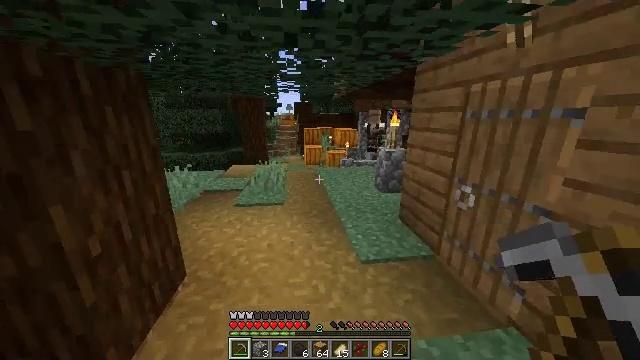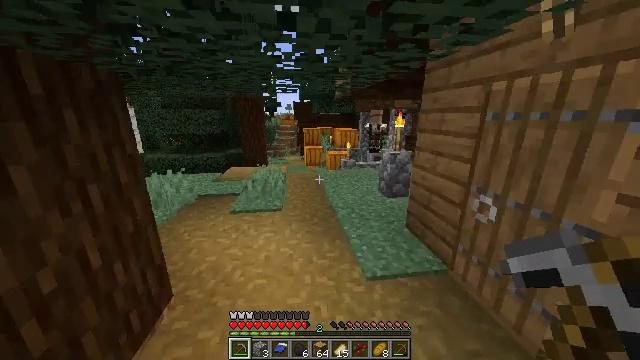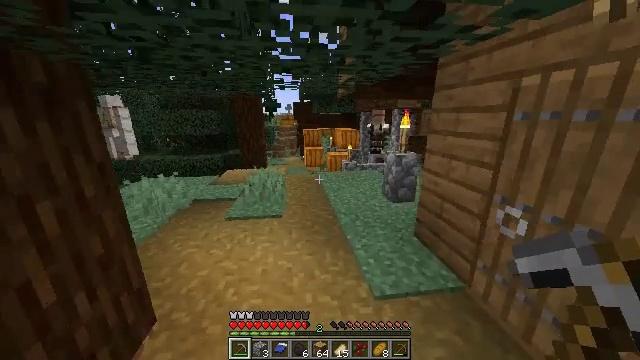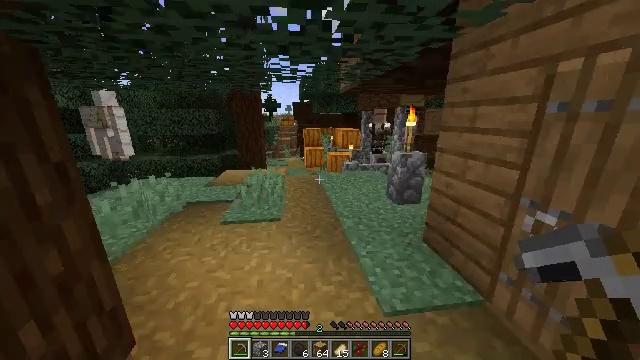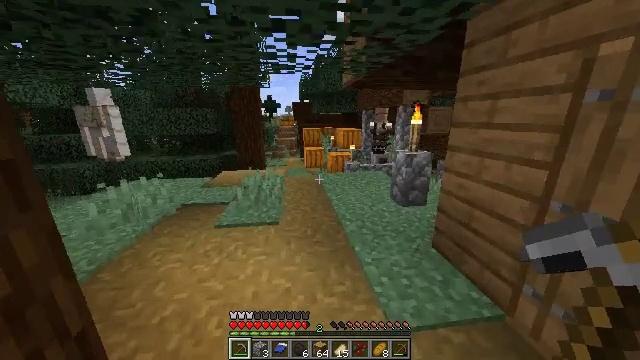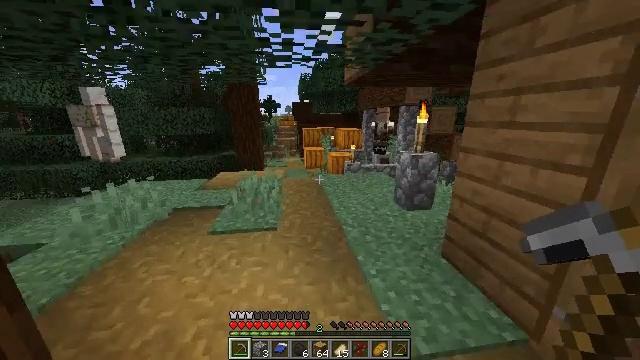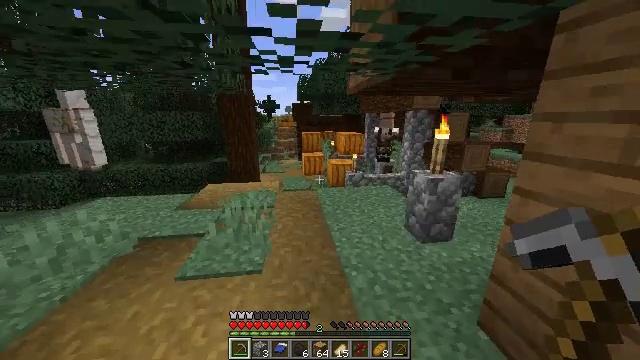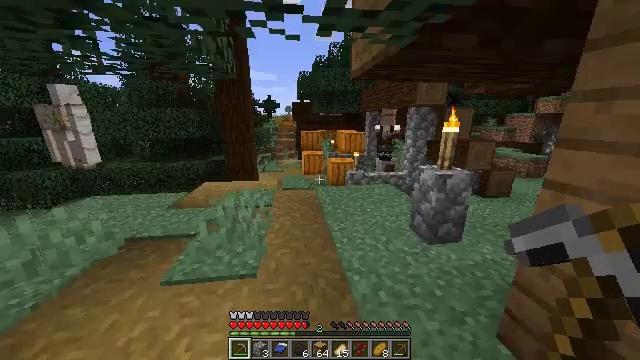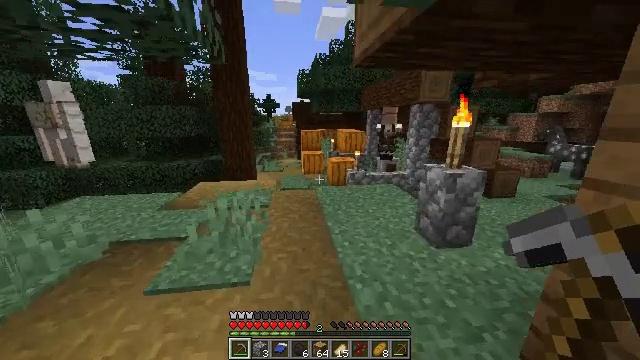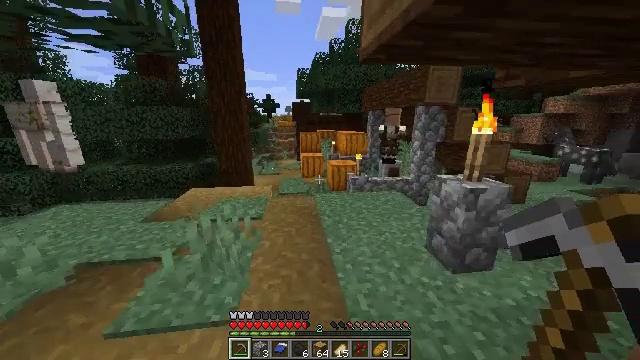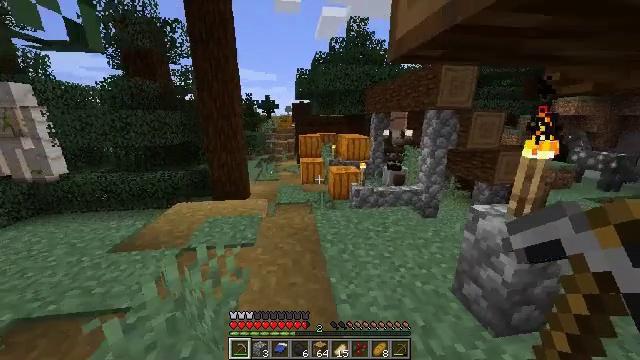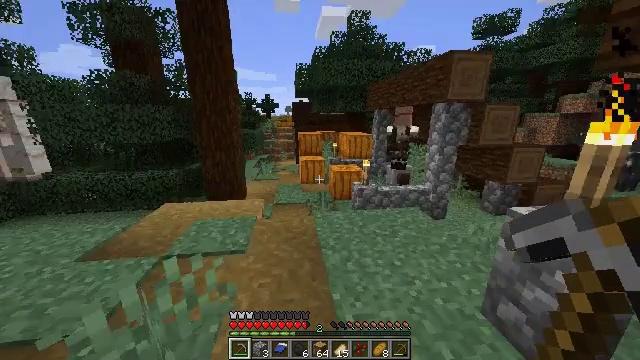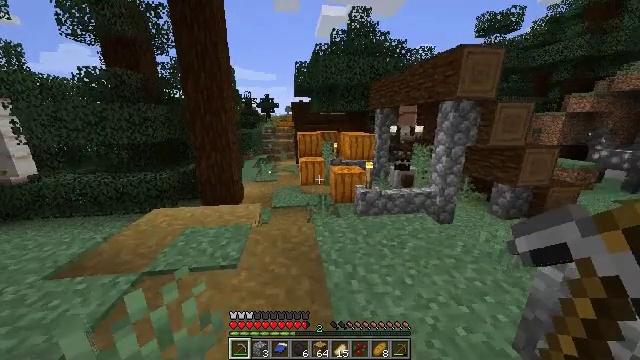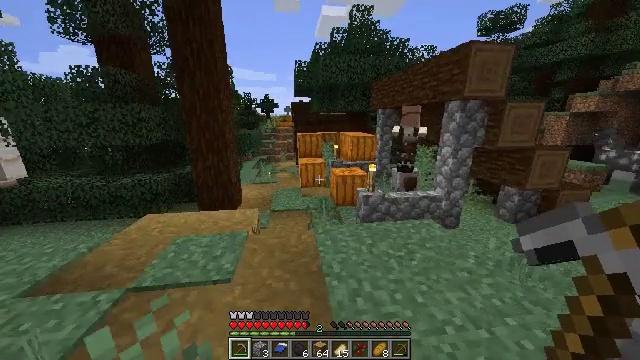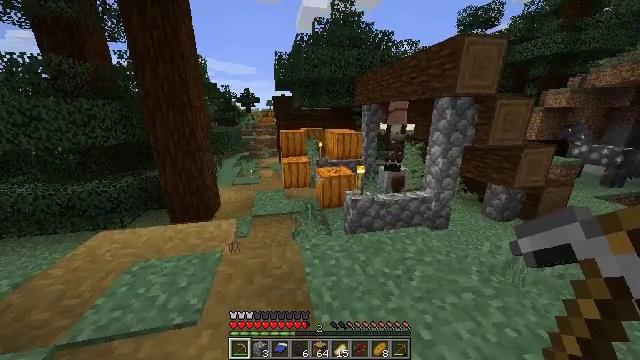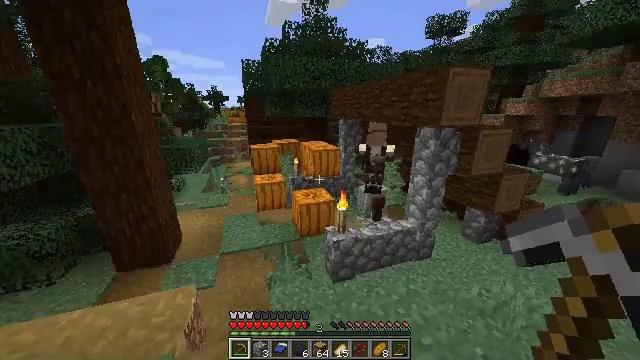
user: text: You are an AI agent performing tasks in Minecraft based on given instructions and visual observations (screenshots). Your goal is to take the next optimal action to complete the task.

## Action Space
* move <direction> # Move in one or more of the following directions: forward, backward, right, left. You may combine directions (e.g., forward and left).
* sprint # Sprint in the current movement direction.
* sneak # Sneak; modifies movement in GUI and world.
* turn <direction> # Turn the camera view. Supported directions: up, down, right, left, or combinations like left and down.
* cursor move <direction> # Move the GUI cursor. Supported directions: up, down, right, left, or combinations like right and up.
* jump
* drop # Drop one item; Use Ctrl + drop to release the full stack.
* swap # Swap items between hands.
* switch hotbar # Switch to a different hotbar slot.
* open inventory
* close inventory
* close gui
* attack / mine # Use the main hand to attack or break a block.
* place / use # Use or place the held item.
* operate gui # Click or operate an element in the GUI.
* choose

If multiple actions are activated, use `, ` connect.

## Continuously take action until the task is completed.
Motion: motion action
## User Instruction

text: craft item air
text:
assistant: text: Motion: move forward
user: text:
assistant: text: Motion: move forward
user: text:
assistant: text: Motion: move forward
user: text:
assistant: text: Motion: move forward
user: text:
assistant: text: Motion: move forward, jump
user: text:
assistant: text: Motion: move forward, jump
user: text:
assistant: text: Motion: move forward
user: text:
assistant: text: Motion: move forward, jump
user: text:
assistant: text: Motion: move forward, jump
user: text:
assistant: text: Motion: move forward, jump
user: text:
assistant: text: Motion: move forward, jump
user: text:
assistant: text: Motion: move forward, jump
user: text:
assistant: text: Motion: move forward
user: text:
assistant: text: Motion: move forward, turn right and down, jump
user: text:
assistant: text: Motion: move forward, turn right, jump
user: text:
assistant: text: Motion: move forward, turn right and down, jump
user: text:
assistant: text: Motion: move forward, turn right
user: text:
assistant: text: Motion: move forward
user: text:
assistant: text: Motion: move forward
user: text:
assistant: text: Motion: move forward
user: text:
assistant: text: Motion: move forward
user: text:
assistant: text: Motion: move forward, jump
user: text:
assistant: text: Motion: move forward, turn down, jump
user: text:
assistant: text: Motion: move forward, turn down, jump
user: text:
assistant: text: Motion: move forward, turn right
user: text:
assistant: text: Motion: move forward, turn right and up
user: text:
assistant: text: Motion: turn right and up
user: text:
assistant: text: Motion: no_op
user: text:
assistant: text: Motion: turn left and up
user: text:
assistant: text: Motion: no_op